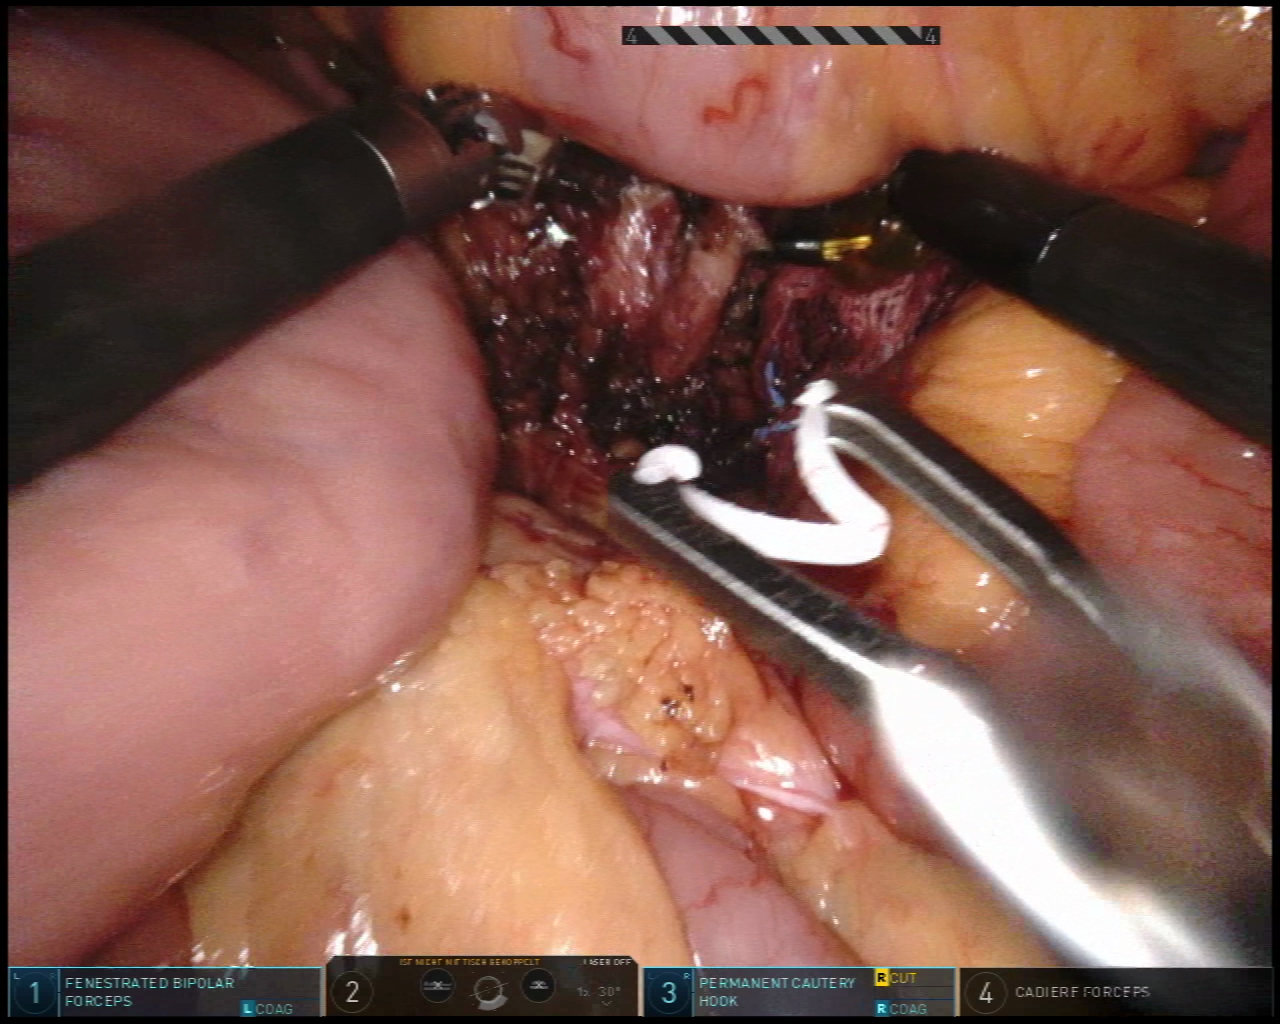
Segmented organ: inferior_mesenteric_artery
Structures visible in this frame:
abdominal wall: no
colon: yes
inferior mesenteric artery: yes
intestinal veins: no
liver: no
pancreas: no
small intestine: yes
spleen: no
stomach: no
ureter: no
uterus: no
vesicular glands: no